Question: I have a '<div>' with fixed width and height (may be in px / %). I have a '<textarea>' inside that, having a width of 100%, like;
'''
<div>
<textarea></textarea>
</div>
'''
'''
div{
height: 200px;
width: 300px;
background: red;
}
textarea{
height: 100px;
width: 100%;
}
'''
But the '</textarea>' is stretching out of the container, like;

I want the textarea to stretch to 100% with of the container. How can I achieve this?
<URL> is the working fiddle.
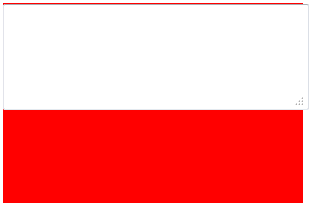
Answer: Add 'box-sizing:border-box' to the textarea's CSS.